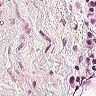
Metastatic tissue present: no